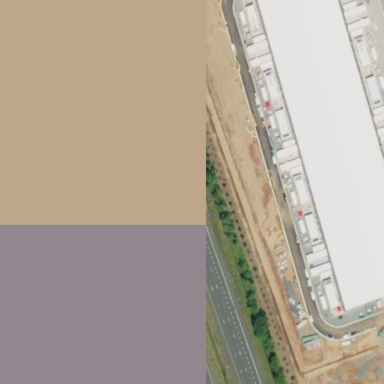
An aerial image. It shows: Data center building.